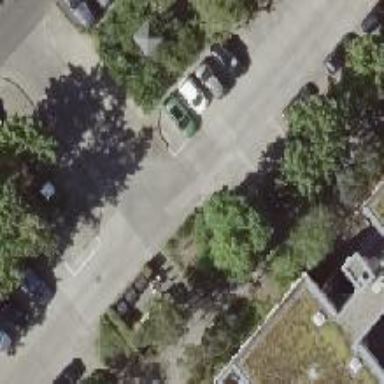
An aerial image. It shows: Concrete parking aisle with sidewalks on both sides.